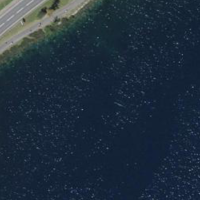
EUNIS habitat code: 14
Species observed at this site:
Fulica atra
Chamaenerion angustifolium
Anas platyrhynchos